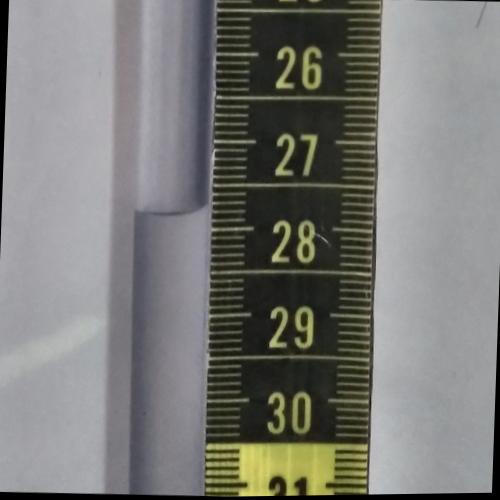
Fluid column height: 27.8 cm